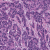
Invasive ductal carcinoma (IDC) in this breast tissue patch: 1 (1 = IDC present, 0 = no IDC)